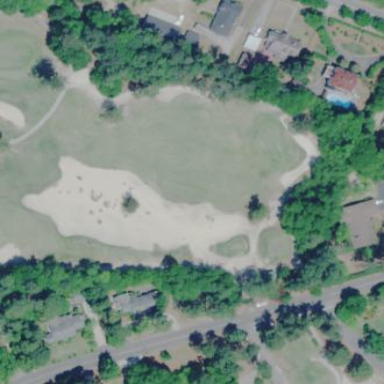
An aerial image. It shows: Golf bunker filled with sandy terrain.